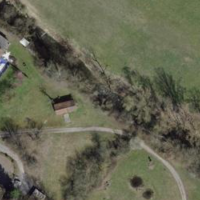
EUNIS habitat code: 25
Species observed at this site:
Phaneroptera nana